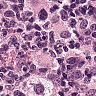
Metastatic tissue present: yes